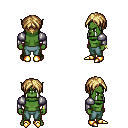
a pixel art fantasy rpg character, male body template, orc, green skin, steel arm armor, teal pants, blonde parted hairstyle, bracelets, gold boots, four views (front, back, left, right), 2x2 character sprite sheet, small pixel art, hard edges, no anti-aliasing